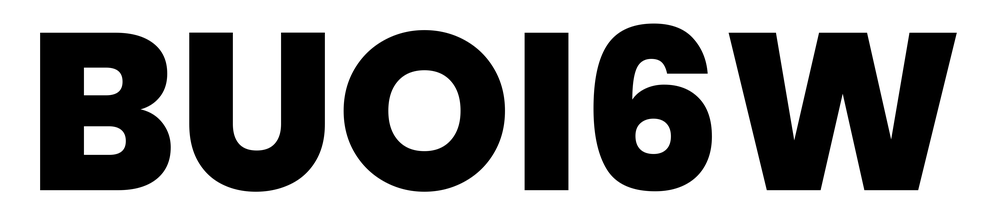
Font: Poppins-ExtraBold